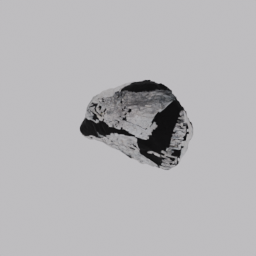
Label: nature